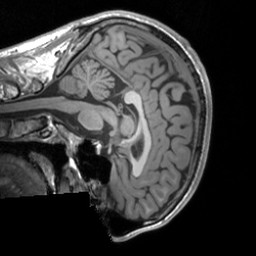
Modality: T1w
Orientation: sagittal
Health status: healthy
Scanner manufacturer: siemens
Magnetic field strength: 3 T
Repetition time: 1.9 s
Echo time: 0.00226 s